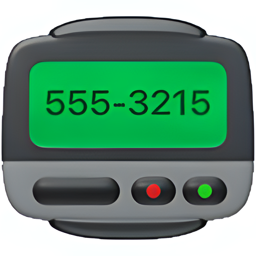
Name: pager
Emoji: 📟
Group: Objects
Sub-group: phone